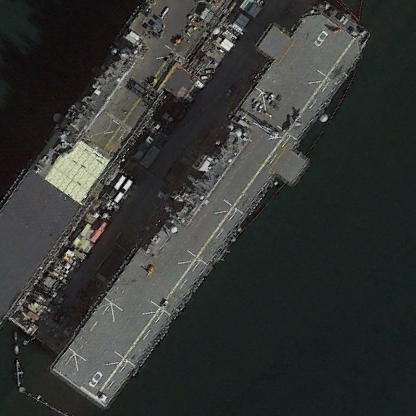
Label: assault